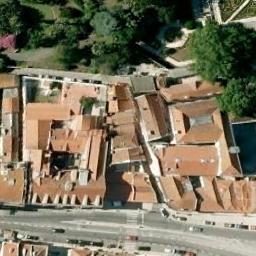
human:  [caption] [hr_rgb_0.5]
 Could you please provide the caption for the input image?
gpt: The palace is surrounded by lush forests .

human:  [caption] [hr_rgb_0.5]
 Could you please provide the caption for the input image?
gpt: The palace is next to some trees .

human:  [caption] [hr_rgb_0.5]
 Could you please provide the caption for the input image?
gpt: There are some trees near the palace .

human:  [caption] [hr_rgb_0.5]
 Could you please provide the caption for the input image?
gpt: The brown palace has some palaces of different sizes and a grove of trees is next to the palace .

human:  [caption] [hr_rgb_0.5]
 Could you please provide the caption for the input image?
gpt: There are some green trees beside the brown palace .